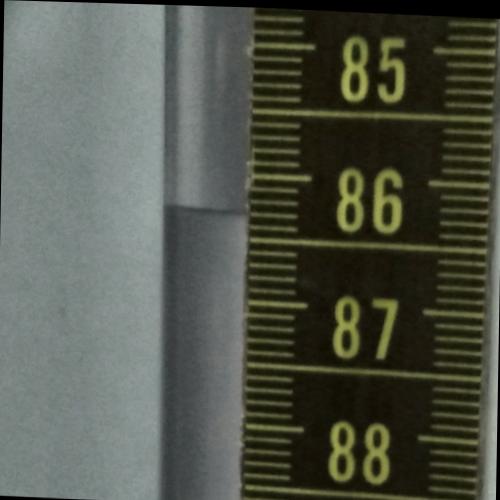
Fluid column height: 86.3 cm